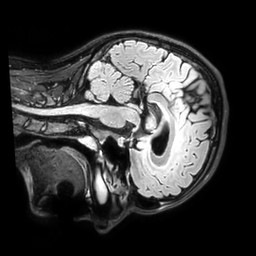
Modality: FLAIR
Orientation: sagittal
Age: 21
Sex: female
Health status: healthy
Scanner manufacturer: philips
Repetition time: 4.8 s
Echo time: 0.2812 s